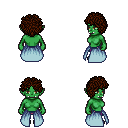
a pixel art fantasy rpg character, female body template, orc, green skin, overskirt, magenta pants, brown curly afro hairstyle, black shoes, four views (front, back, left, right), 2x2 character sprite sheet, small pixel art, hard edges, no anti-aliasing